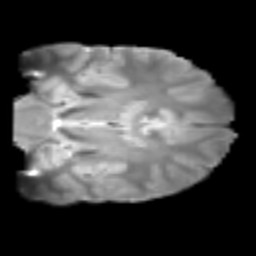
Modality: T2w
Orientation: coronal
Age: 20
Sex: male
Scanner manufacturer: siemens
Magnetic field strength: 3 T
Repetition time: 2.3 s
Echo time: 0.085 s